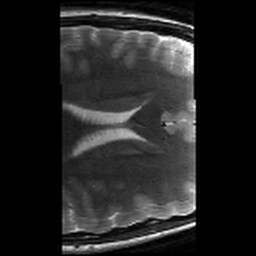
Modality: T2w
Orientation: axial
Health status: healthy
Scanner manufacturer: siemens
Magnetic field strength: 3 T
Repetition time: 8.02 s
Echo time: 0.08 s